Aerial crown-view tile of a tropical tree (Barro Colorado Island, Panama), acquired 20250818:
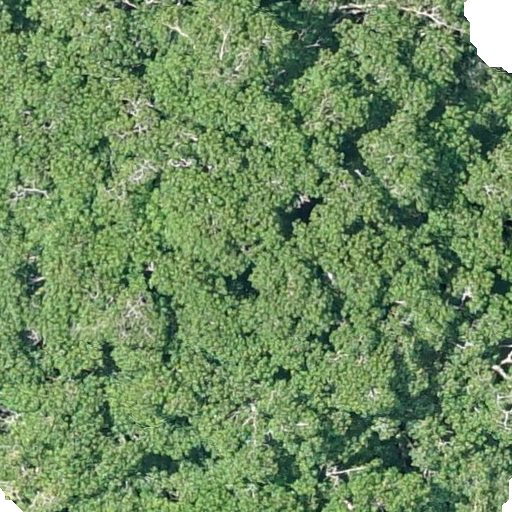
Species: Hura crepitans
GBIF accepted scientific name: Hura crepitans
Crown area: 575.399 m²